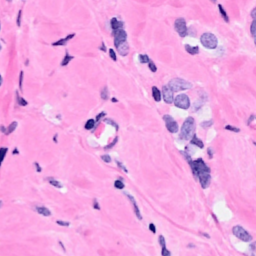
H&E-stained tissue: Breast